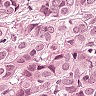
Metastatic tissue present: yes